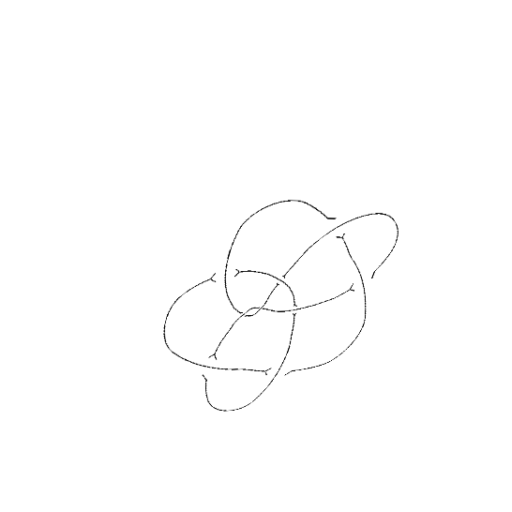
Crossing number: 9